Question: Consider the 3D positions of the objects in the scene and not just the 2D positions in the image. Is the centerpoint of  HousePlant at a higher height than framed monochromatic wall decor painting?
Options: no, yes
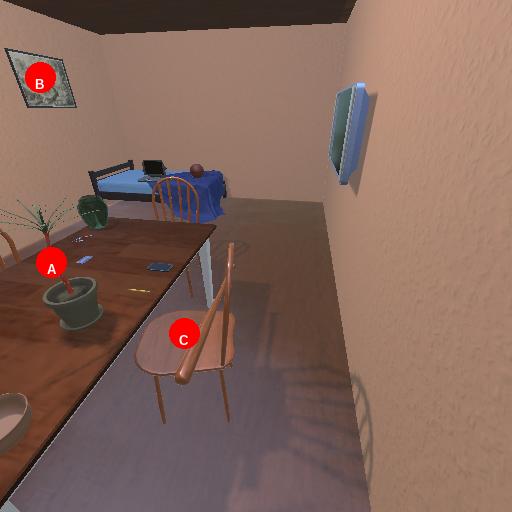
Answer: no